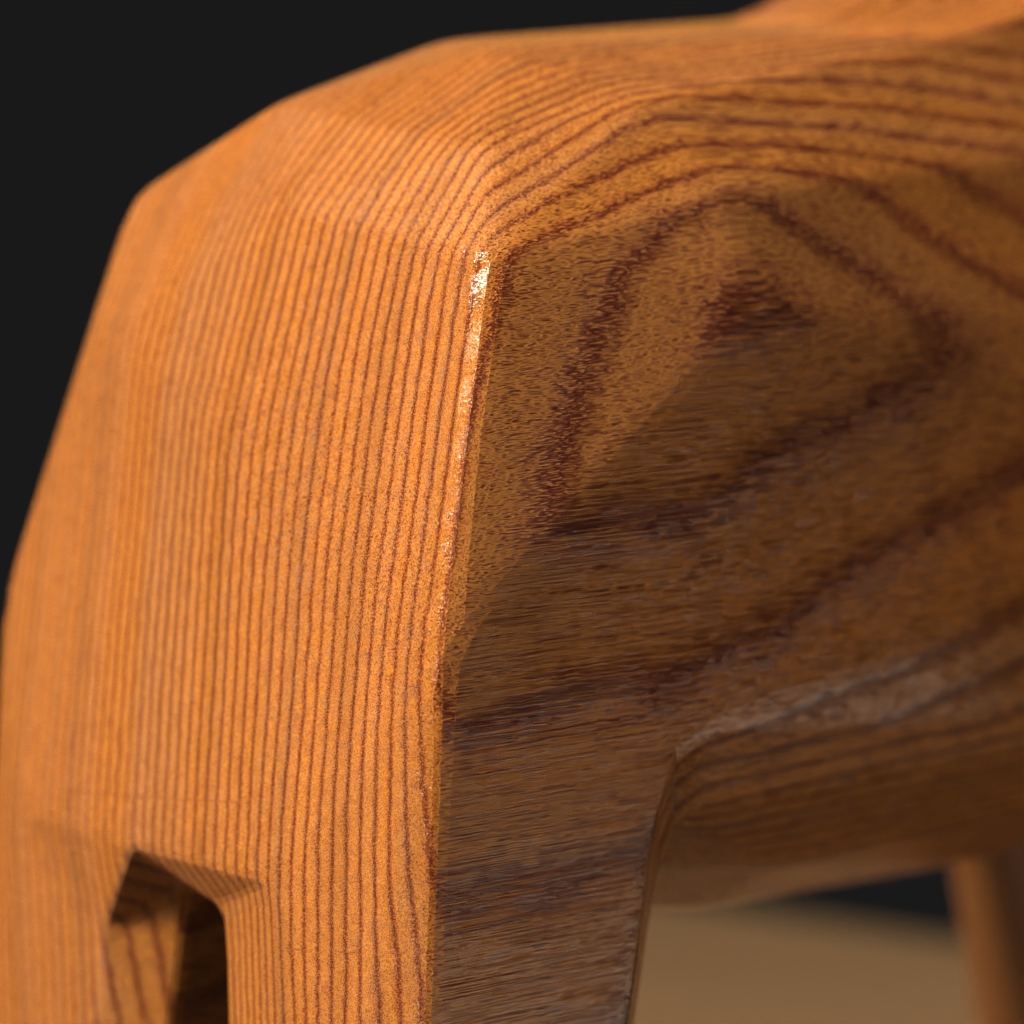
A high quality rendering of a dalahest_oak dalecarlian horse figurine made of varnished dark oak standing on a wooden table in an a sunset landscape with sunset lighting,extreme close-up from the rear right side macro, 150 mm, f 16, macro, bokeh